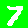
Digit: 7